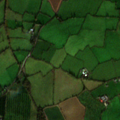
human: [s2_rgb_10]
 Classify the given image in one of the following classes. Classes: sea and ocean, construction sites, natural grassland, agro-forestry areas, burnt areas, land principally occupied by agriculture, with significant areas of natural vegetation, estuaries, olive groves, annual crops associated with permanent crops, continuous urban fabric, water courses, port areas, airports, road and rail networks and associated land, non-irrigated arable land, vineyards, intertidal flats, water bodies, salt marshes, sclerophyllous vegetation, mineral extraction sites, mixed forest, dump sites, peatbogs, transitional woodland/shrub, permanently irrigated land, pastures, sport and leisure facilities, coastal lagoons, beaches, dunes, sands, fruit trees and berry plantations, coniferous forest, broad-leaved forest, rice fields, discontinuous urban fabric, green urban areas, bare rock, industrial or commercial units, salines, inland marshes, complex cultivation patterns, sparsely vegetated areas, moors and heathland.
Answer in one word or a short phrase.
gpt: non-irrigated arable land, pastures, transitional woodland/shrub